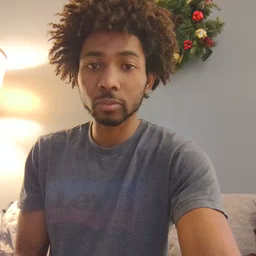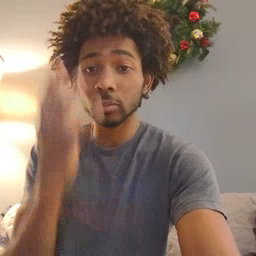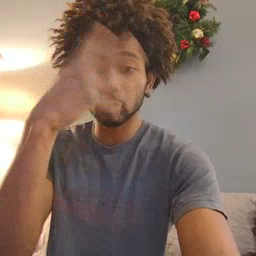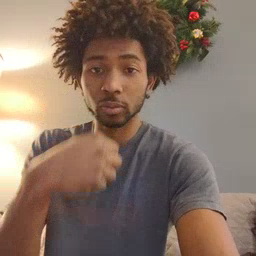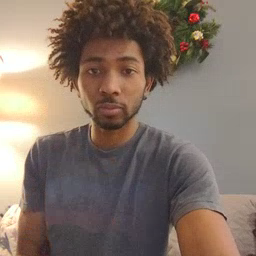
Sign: pretty